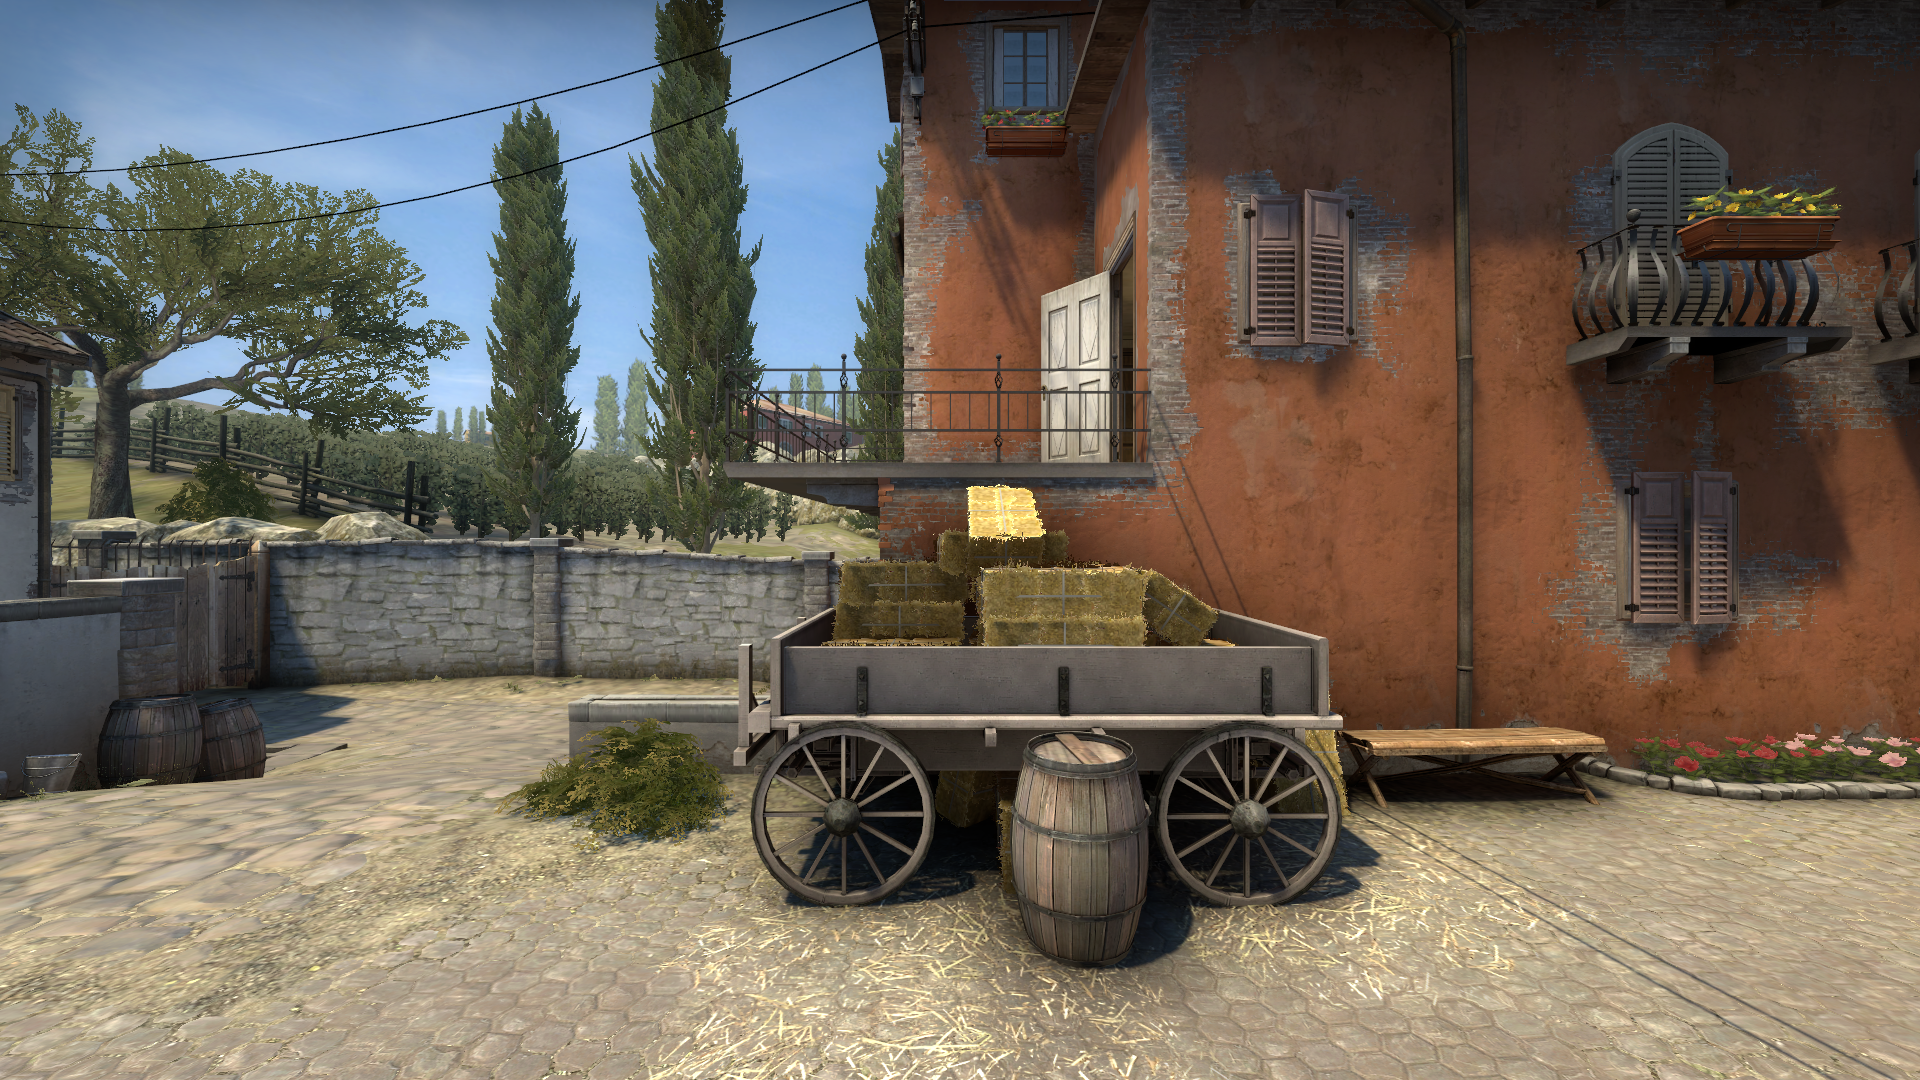
Map: de_inferno